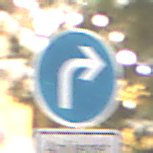
Verkehrszeichen: VorgeschriebeneFahrtrichtungRechts
Zusatzzeichen unten: PersonengruppenFrei1
Umgebung: Outdoor, Urban
Tageszeit: Night
Wetter: Overcast
Licht: Artificial
Jahreszeit: Winter
Kontrast: MediumContrast